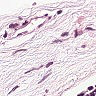
Metastatic tissue present: no